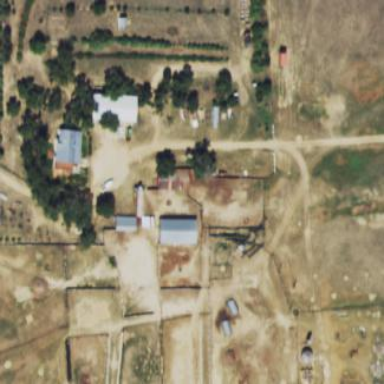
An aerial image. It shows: Farmyard area.